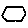
Label: hexagon